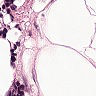
Metastatic tissue present: no